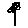
Label: flower